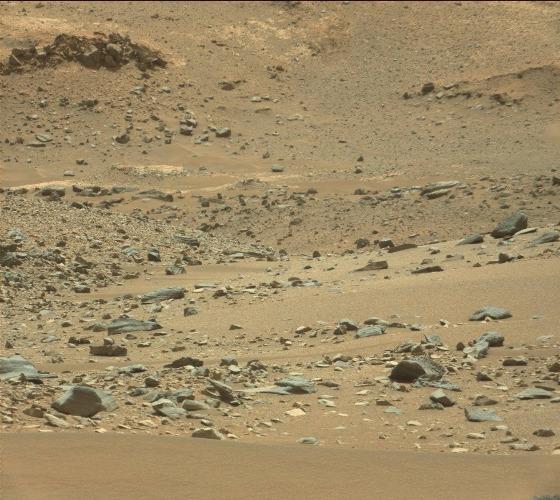
Terrain classes present: Gravel / Sand / Soil, Rock